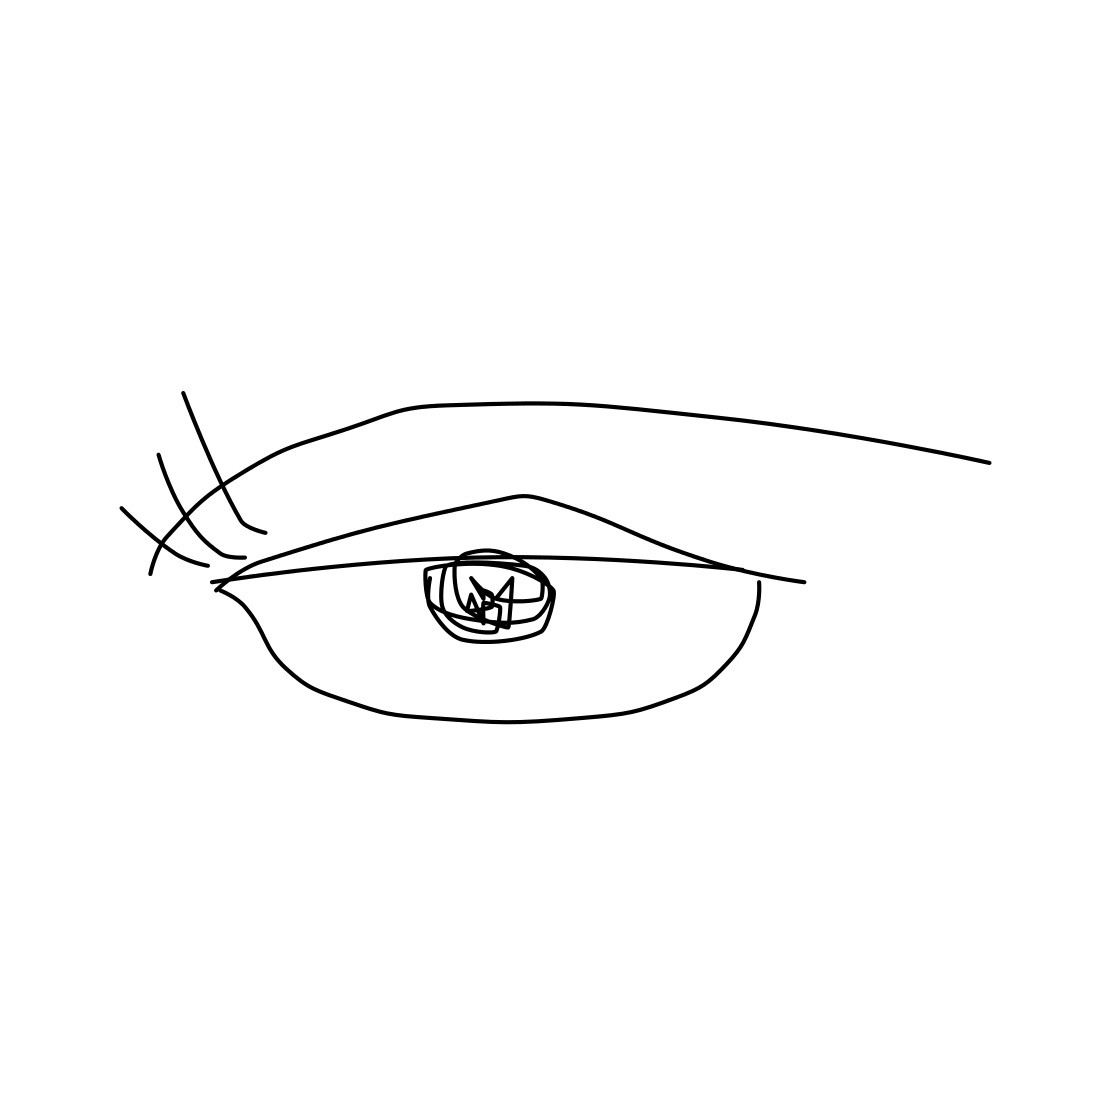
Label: eye